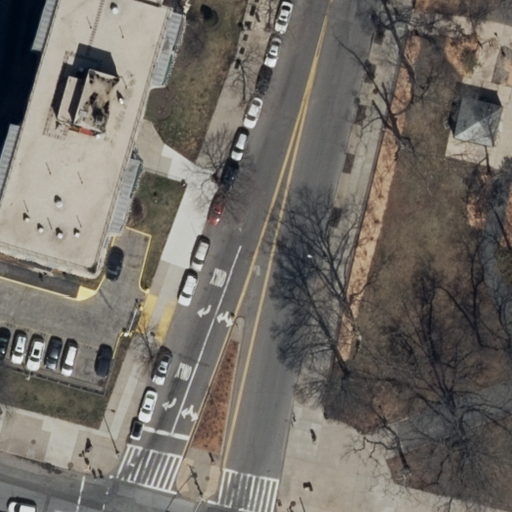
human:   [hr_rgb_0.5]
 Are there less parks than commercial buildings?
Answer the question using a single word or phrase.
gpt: no

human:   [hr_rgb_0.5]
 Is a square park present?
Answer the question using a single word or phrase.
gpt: no

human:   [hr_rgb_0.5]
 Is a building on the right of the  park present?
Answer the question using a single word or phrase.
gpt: yes

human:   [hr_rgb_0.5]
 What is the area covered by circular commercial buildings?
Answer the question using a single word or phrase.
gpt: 0m2

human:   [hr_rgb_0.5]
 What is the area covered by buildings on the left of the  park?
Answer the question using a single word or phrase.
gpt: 10m2

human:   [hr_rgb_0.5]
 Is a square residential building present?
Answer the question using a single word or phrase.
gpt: no

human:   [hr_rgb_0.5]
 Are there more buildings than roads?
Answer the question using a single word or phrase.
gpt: no

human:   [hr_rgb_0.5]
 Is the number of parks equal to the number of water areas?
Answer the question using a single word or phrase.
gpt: no

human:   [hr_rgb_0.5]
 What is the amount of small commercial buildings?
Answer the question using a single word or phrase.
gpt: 0

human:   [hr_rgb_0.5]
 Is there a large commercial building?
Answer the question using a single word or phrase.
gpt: no

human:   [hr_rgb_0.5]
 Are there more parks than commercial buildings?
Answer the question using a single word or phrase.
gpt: yes

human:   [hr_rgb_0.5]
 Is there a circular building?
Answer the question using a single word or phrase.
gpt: no

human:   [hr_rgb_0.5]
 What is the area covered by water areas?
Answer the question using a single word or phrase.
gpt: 0m2

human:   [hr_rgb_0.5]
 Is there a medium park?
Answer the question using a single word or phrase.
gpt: no

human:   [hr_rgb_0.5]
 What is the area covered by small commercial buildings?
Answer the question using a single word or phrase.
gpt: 0m2

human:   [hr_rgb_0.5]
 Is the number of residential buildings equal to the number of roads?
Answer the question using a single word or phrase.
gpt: no

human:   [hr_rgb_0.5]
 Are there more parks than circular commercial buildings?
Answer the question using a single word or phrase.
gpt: yes

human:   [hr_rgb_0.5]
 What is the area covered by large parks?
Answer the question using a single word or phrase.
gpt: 938m2

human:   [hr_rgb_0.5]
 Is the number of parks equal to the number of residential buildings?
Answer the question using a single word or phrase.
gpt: no

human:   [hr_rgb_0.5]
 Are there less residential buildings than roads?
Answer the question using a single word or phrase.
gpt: yes

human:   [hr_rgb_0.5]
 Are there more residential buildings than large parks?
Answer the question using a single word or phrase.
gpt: yes

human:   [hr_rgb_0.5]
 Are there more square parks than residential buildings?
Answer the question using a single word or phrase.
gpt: no

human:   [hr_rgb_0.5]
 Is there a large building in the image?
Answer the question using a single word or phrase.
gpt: no

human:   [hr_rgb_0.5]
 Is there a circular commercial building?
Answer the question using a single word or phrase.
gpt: no

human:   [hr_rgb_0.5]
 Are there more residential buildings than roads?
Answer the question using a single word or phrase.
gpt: no

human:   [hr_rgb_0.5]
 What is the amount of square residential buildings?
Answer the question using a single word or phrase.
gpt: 0

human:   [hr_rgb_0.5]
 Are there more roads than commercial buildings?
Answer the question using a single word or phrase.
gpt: yes

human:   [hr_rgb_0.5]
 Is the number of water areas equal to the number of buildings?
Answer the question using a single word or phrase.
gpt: no

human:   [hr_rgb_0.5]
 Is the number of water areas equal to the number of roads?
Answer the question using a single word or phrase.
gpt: no

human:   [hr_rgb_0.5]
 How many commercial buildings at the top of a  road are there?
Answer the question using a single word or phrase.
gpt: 0

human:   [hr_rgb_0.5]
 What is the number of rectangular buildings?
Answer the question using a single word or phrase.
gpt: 2

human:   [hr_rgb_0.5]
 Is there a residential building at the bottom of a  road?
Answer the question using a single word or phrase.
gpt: yes

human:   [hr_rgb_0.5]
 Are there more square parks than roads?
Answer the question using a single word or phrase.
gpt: no

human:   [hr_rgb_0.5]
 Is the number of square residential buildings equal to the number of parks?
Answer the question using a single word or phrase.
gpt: no

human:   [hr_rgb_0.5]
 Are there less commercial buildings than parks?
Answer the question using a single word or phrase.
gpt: yes

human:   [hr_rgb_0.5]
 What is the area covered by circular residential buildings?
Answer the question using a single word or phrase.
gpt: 0m2